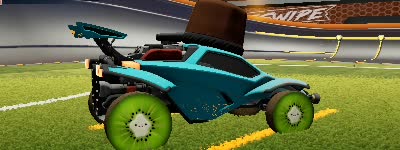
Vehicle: octane